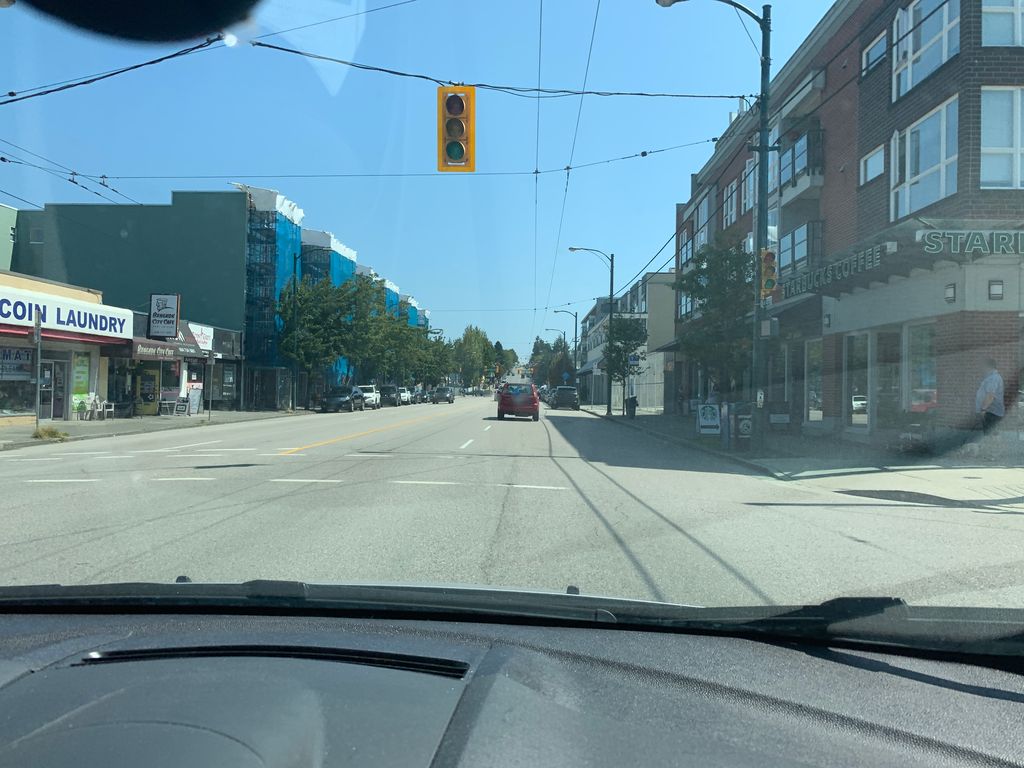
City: vancouver